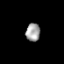
Tissue: prostate
Cell type: Myeloid cells
Senescence score: 0.8643
Nuclear area (px): 251
Mean DAPI intensity: 162.458